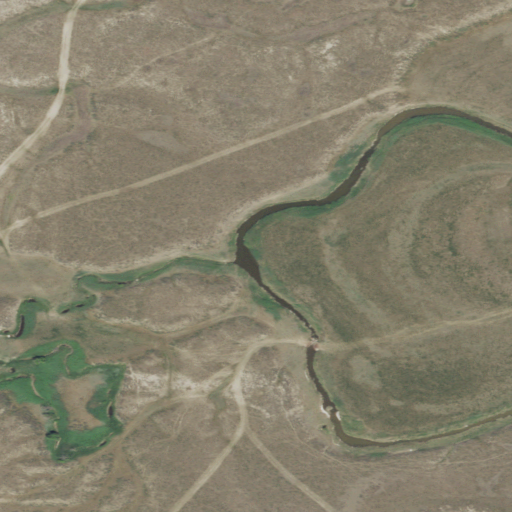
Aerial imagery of valley in Montana named South Coulee containing grassland, shrub, and pasture